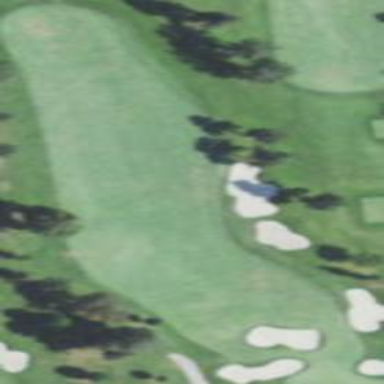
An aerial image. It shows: Golf fairway surrounded by grass.